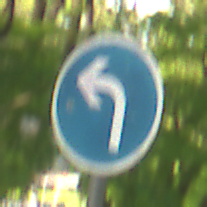
Verkehrszeichen: VorgeschriebeneFahrtrichtungLinks
Umgebung: Outdoor, RoadRail
Tageszeit: MorningAfternoon
Wetter: Clear
Licht: Natural
Jahreszeit: NotSpecified
Kontrast: LowContrast